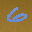
Label: 6